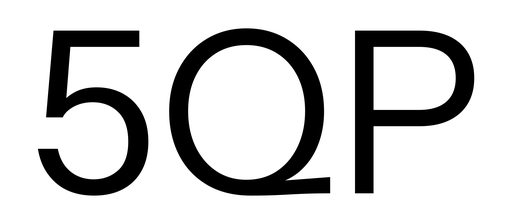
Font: InstrumentSans_Regular